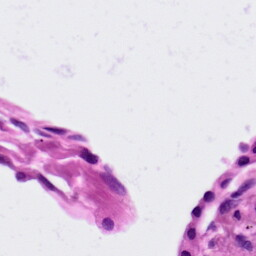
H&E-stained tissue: Lung